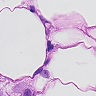
Metastatic tissue present: yes